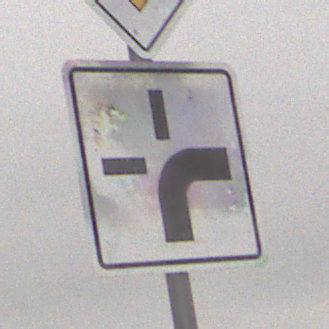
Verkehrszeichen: VerlaufVorfahrtsstrasse3
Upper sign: Vorfahrtsstrasse
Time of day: Midday
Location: Outdoor (Nature)
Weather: Overcast
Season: Winter
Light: Natural